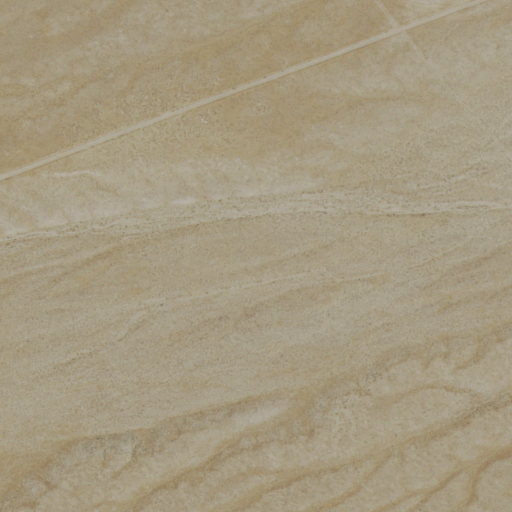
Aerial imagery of valley in Nevada named Cow Canyon containing only shrub